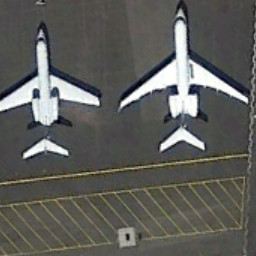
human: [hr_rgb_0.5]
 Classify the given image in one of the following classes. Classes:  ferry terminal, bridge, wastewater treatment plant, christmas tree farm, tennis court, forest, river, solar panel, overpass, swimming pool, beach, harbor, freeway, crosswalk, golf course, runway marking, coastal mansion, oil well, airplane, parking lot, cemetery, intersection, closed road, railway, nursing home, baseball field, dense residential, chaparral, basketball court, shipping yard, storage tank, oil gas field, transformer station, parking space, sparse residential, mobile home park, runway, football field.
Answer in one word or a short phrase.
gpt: airplane